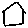
Label: house